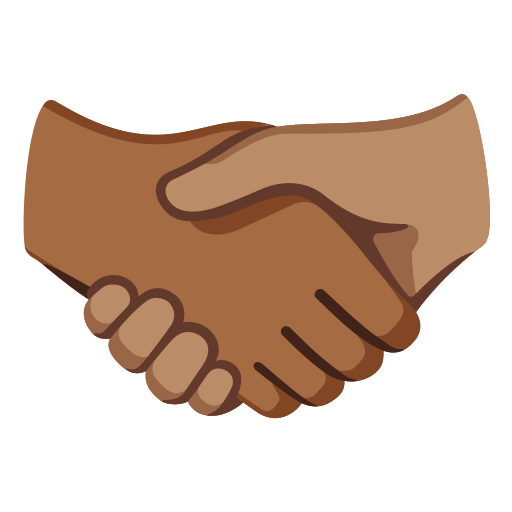
Emoji: 🫱🏾‍🫲🏽